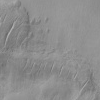
Atmospheric dust classification: not_dusty